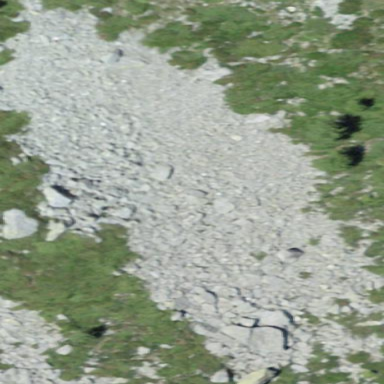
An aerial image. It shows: Scree landscape.